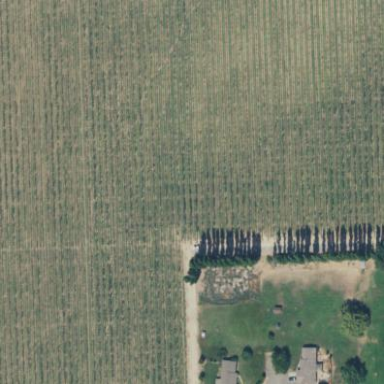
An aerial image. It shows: Orchard.